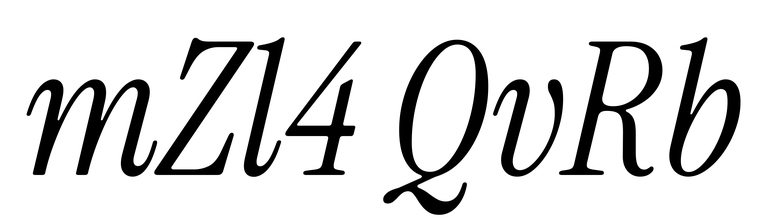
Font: InstrumentSerif-Italic